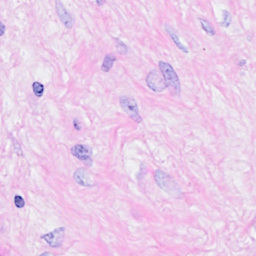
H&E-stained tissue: Breast